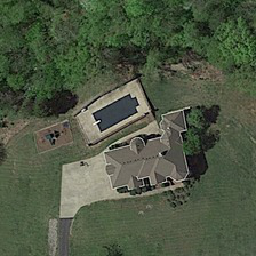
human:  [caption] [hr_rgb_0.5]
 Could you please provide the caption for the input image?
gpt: There was a row of trees around the house.

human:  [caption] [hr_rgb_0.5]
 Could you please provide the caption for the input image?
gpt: Gray roof house in the middle of the meadow.

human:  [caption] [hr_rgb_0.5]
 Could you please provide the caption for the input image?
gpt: Rows of trees were planted around the house.

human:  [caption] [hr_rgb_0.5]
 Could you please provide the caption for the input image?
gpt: A house with a gray roof in the middle of the lawn.

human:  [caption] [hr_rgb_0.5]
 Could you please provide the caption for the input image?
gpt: a grey roof in the middle of the lawn.